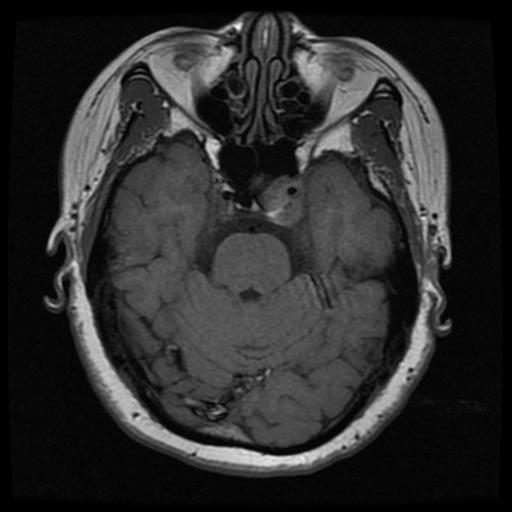
Label: pituitary